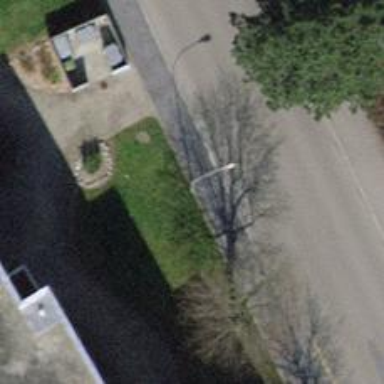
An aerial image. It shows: Support pole.